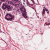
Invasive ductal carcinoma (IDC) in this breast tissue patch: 0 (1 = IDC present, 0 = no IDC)